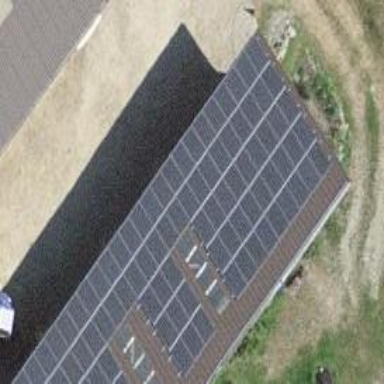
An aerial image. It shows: Solar power generator using photovoltaic method with solar photovoltaic panel types.